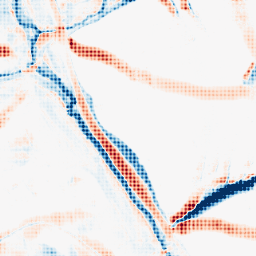
Category: morphological
Decomposition family: morphological_square
Decomposition parameters: operation: average
size: 20
Upsampling method: sinc_blackman
Upsampling parameters: scale: 4
kernel_size: 4
Upsampling scale: 4